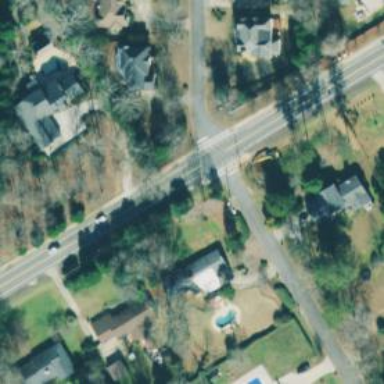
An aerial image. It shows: Uncontrolled road crossing.